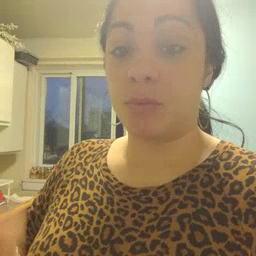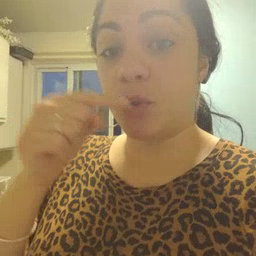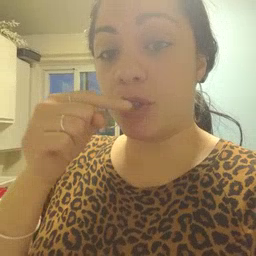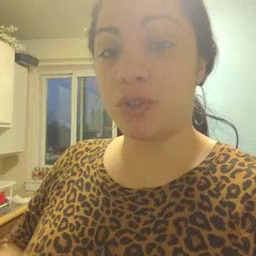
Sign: toothbrush